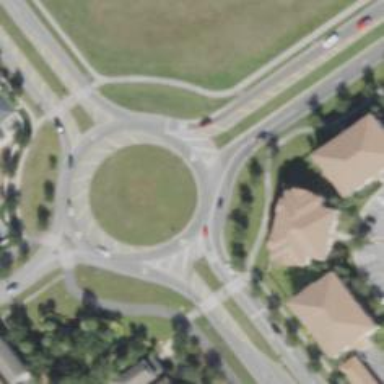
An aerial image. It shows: Secondary road with asphalt surface leading to roundabout junction.